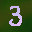
Label: 3